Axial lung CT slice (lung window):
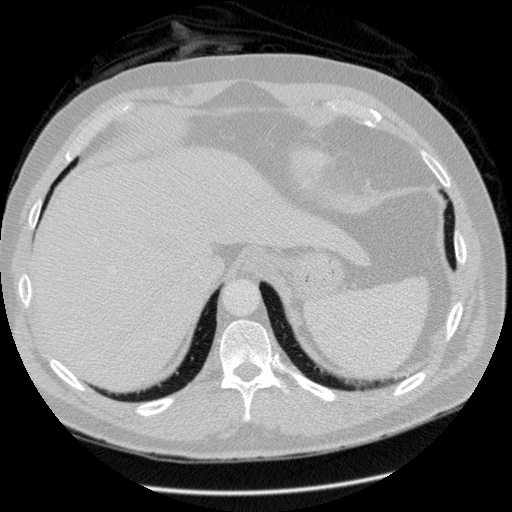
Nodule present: no